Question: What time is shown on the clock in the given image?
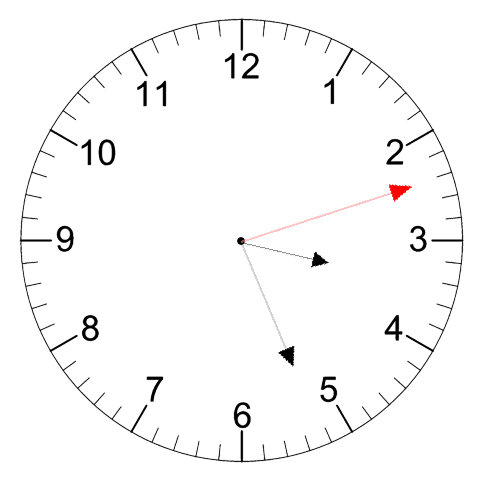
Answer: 03:26:12